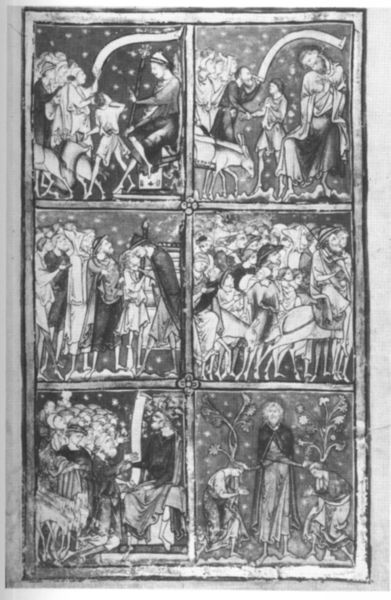
Titel: Psalter
Institution: Cambridge, Trinity College
Schlagwörter: baum, gott, gruppe, himmel, kampf, mann, weiß, bäume, menschen, sitzen, fenster, frau, männer, nacht, schwarz, zeichnung, blüten, tiere, leute, bart, bibel, geschichte, rahmen, stehen, felder, vieh, kirche, kind, personen, blatt, krone, esel, pferde, ranken, bilder, stab, grafik, figuren, krieg, könig, thron, leuchten, buch, religion, sterne, comic, seite, illustration, schwarzweiß, volk, herrscher, mosaik, beten, kopie, quadrate, christlich, mittelalter, segen, segnung, anbeten, sechs, szenen, geschichten, einteilung, spruchband, unterteilung, reier, buchmalerei, folge, bilderzyklus, illumination, menshcne